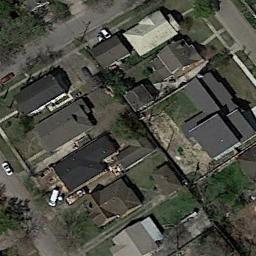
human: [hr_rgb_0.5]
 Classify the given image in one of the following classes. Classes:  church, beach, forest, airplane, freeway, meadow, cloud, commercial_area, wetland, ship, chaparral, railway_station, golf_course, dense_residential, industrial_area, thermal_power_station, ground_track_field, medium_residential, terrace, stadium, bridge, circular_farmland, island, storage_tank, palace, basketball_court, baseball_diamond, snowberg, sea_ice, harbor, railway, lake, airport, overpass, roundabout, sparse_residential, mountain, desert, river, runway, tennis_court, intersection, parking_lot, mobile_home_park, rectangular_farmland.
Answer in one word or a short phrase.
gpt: dense_residential